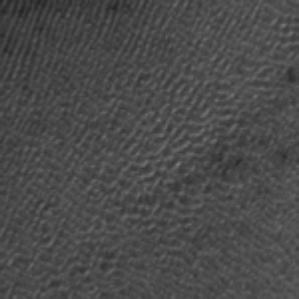
Label: frost